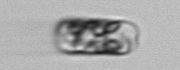
Label: Guinardia_delicatula